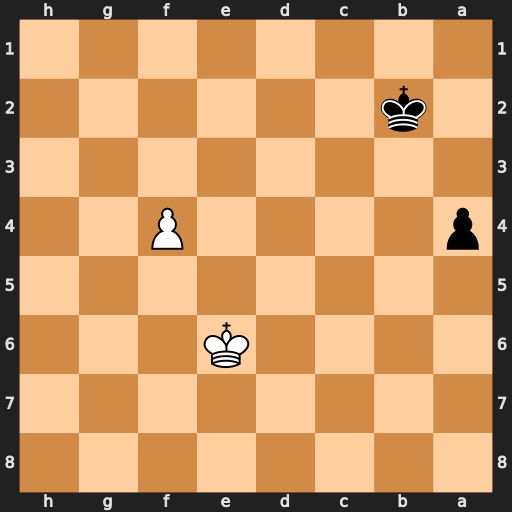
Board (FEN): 8/8/4K3/8/p4P2/8/1k6/8
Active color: b
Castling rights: -
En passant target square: -
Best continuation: a3 f5 a2 f6 a1=Q